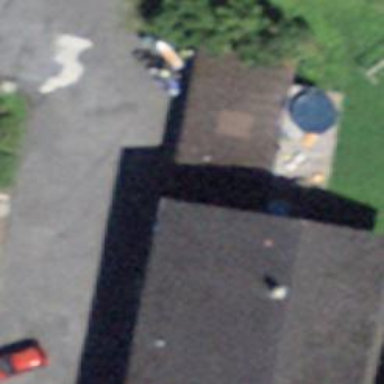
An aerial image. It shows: Carport building.